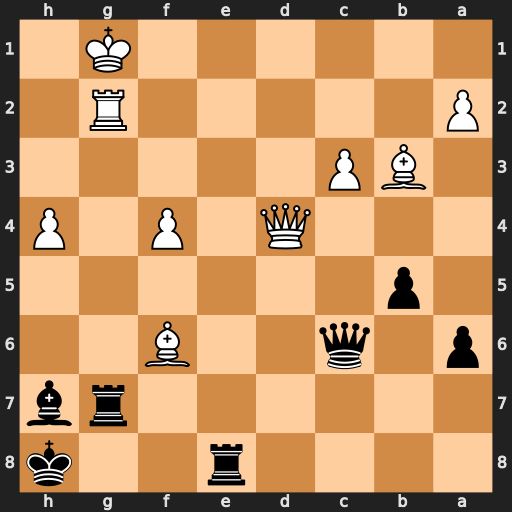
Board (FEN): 4r2k/6rb/p1q2B2/1p6/3Q1P1P/1BP5/P5R1/6K1
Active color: b
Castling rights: -
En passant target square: -
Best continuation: Qxg2#